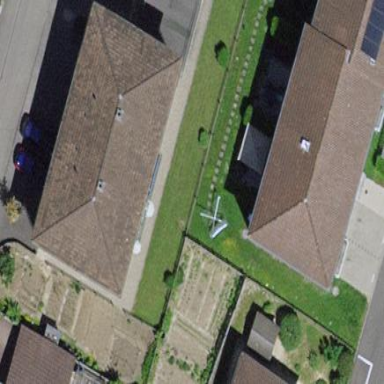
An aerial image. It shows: Hipped-roof building with apartments.